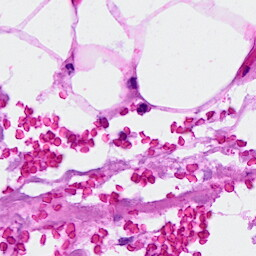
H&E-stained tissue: Breast